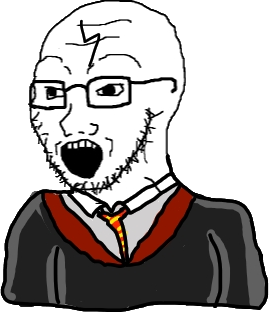
Label: 5_Soyjak